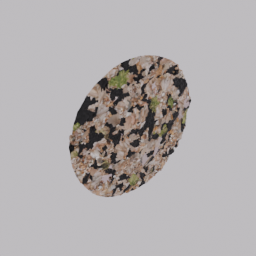
Label: nature